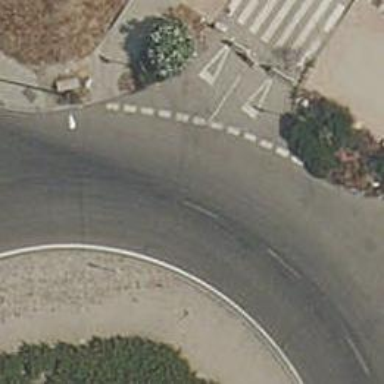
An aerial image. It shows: Residential road with roundabout.